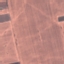
Land use / land cover: AnnualCrop